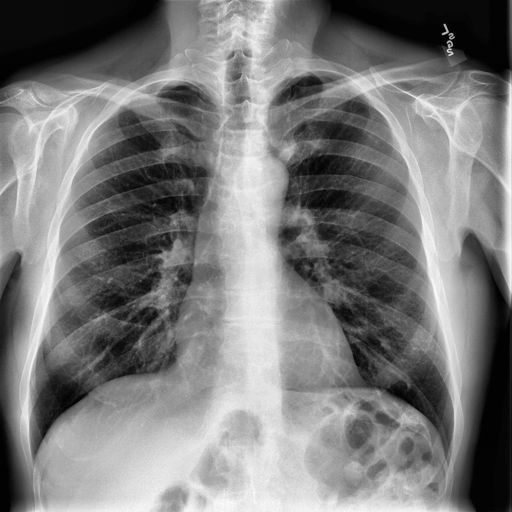
Finding: NORMAL